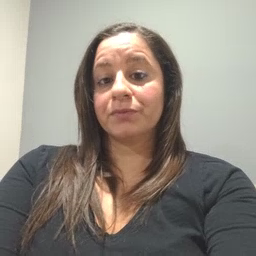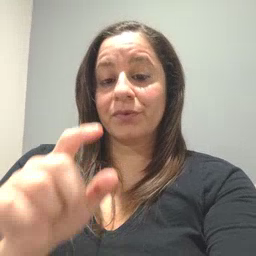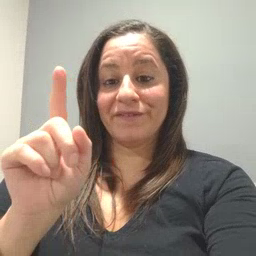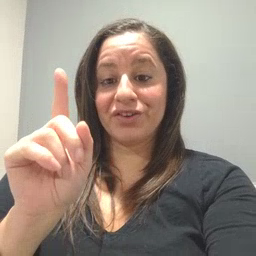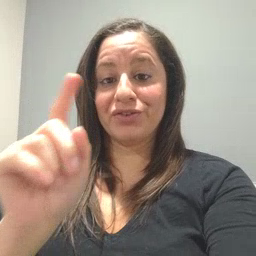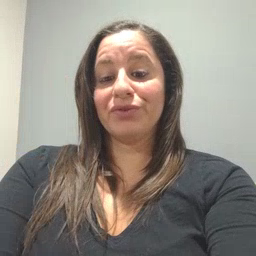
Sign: finger